Question: In TFS I have a started a Scrum project, but I want to add some fields to a Work Item.
So I'm following <URL> on how to add and work hour fields to a Work Item.
I added one field in the layout, like shown in the tutorial. But when I try to save it I then get the following error:
'''
TF237113: You don't have enough permissions to complete the import operation.
'''
I think I have all the needed permissions. I changed all my user permissions and also the permissions I have in the TFS project that I'm working on.

But so far no luck. Even when I try to add a field in the 'Layout' tab that already exists, then it still gives me that error. Anyone any idea what I can try to solve this error?
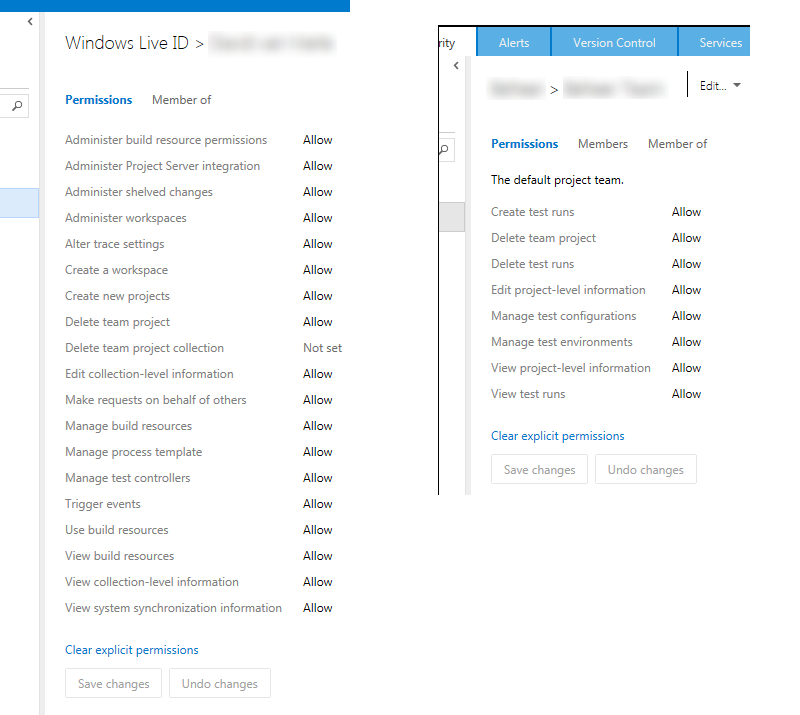
Answer: It looks like you're using Visual Studio Online (Since I can see that you have a Windows Live ID), Visual Studio Online doesn't support process template customization at all at the moment. This is due to the fact that they release new versions of the service every 3 weeks or so, and having to consolidate and test all customization across all projects would be a major pain.